Field crop: tomato
Growth stage: 1
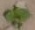
Species: solanum